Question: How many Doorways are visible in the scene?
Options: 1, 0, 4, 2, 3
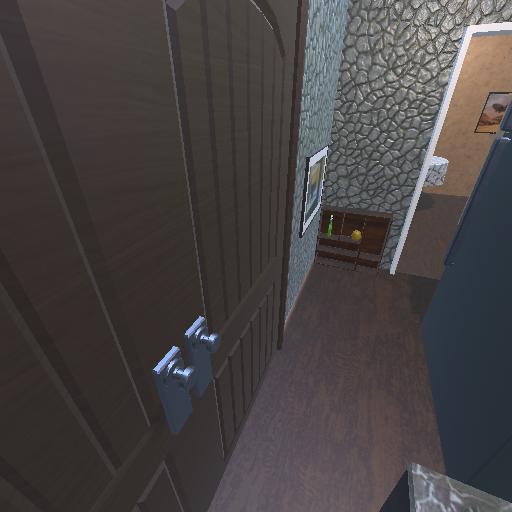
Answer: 1